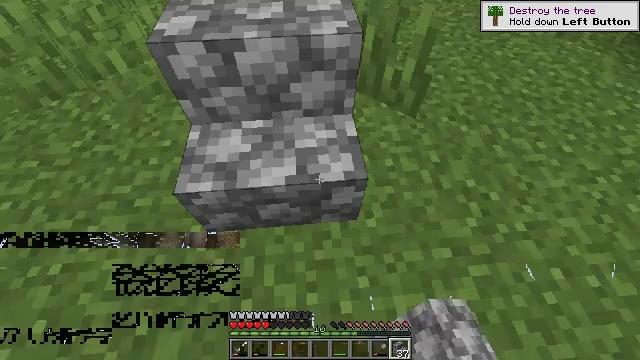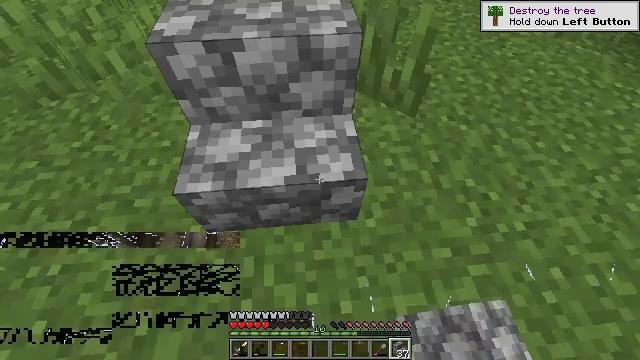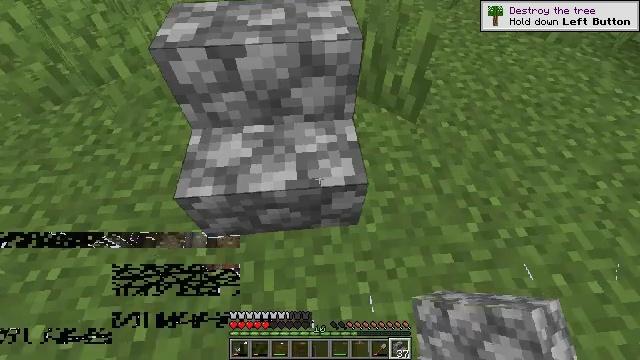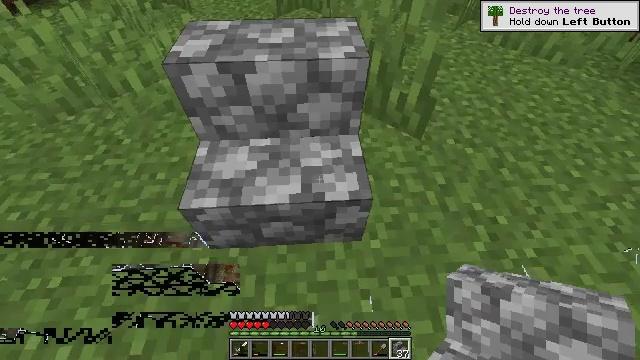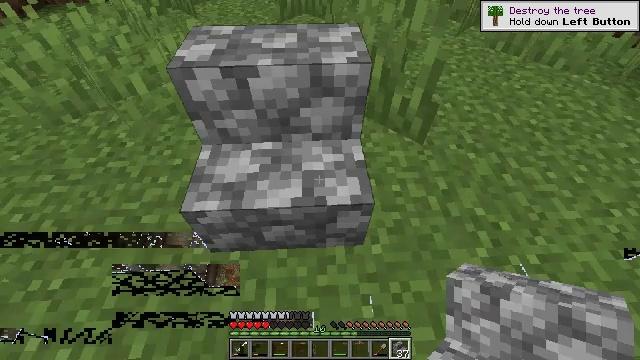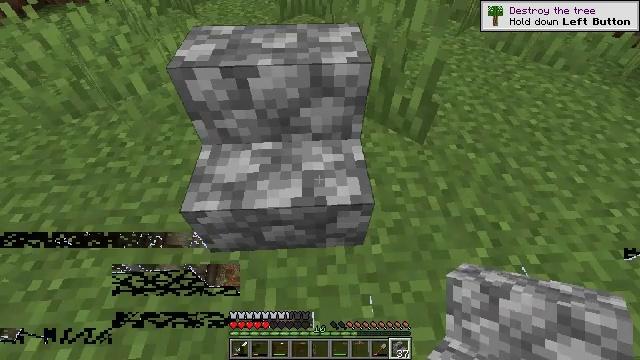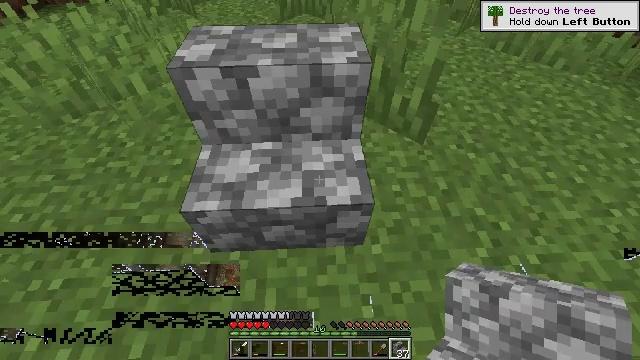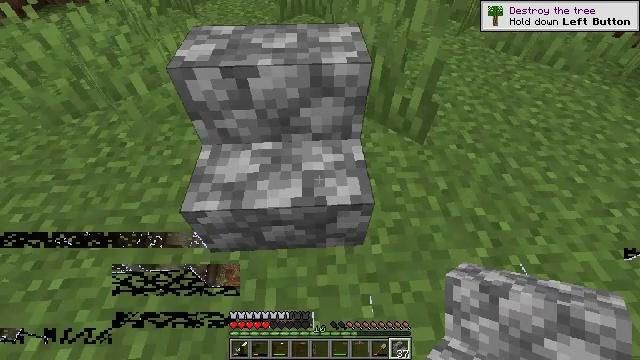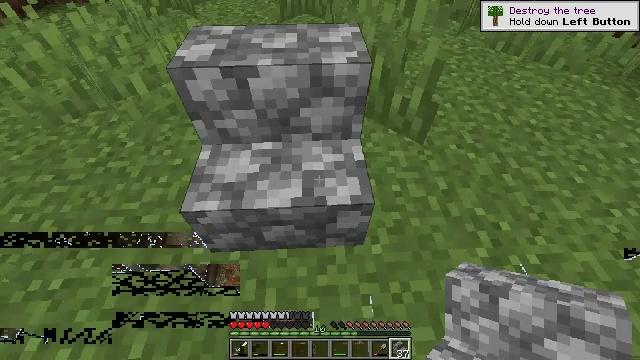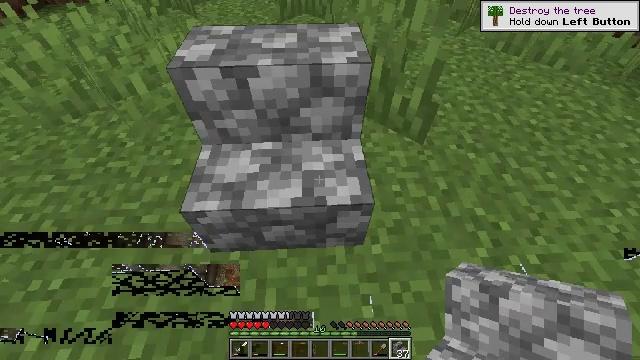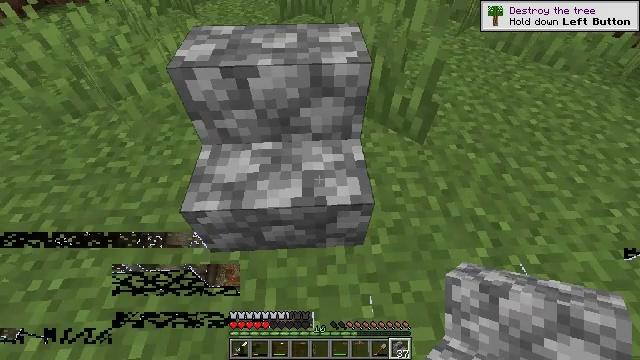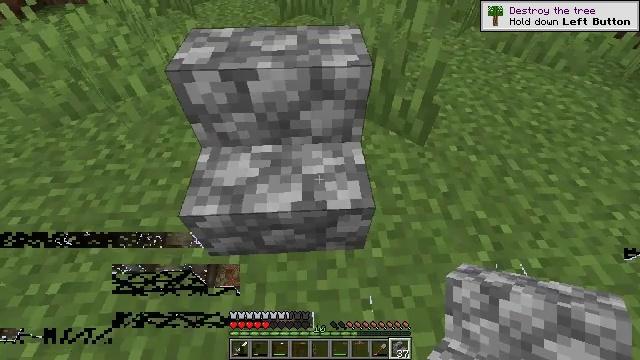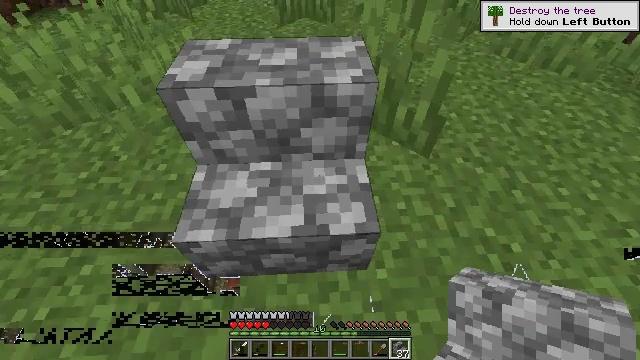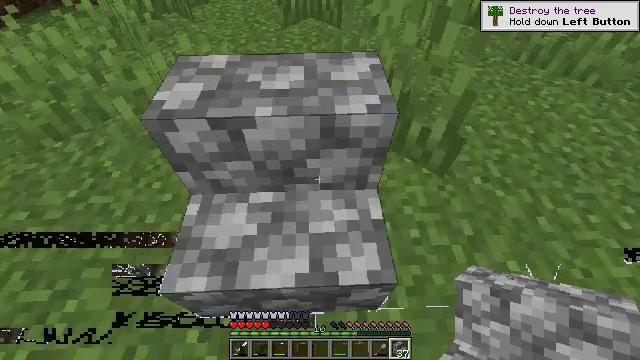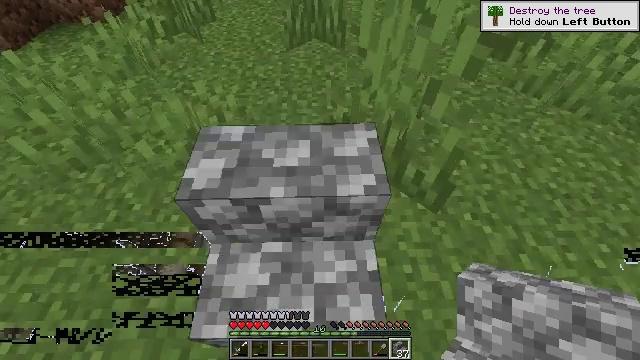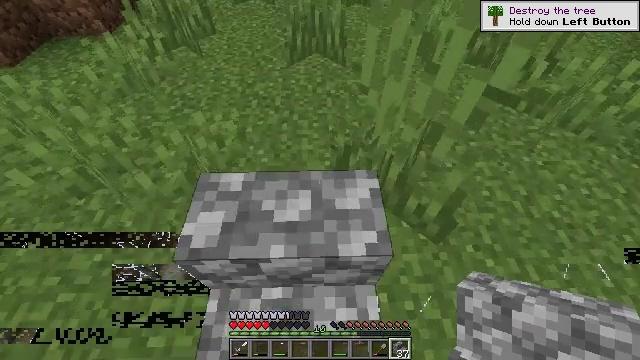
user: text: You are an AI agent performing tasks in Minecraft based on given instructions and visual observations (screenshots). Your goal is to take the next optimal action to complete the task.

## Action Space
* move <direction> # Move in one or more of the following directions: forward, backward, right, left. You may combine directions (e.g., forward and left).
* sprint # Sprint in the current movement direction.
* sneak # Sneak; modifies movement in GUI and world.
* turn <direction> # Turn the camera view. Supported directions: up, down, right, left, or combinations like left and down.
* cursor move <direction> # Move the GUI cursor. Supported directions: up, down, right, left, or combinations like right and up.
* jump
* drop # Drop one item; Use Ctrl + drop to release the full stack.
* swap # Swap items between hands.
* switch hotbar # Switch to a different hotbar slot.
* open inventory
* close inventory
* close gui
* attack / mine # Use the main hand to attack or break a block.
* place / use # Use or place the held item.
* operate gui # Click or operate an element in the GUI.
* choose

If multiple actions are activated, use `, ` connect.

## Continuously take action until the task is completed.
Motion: motion action
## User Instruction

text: Recycle the cobblestone stairs.
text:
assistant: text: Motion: no_op
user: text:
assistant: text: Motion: turn up
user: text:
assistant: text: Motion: turn left and up
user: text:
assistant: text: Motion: no_op
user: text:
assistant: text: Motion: no_op
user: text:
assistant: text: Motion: no_op
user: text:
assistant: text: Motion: no_op
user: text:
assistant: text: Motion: no_op
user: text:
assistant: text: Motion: no_op
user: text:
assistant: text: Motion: no_op
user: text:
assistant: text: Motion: move forward
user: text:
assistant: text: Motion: move forward
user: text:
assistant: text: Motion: move forward
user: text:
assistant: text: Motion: move forward, turn down
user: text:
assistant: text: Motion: move forward
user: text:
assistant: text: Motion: no_op
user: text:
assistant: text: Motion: no_op
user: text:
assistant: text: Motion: no_op
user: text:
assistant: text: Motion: turn left and up
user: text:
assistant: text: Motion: turn left and up
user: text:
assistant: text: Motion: turn left and up
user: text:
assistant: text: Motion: turn left and up
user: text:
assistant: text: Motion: turn up
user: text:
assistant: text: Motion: no_op
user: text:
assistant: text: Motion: no_op
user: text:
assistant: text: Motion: turn right and down
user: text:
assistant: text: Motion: turn right and down
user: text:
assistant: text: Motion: turn down
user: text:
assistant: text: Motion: no_op
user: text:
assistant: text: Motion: no_op